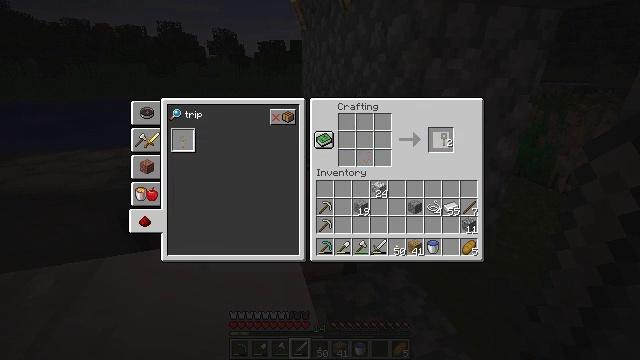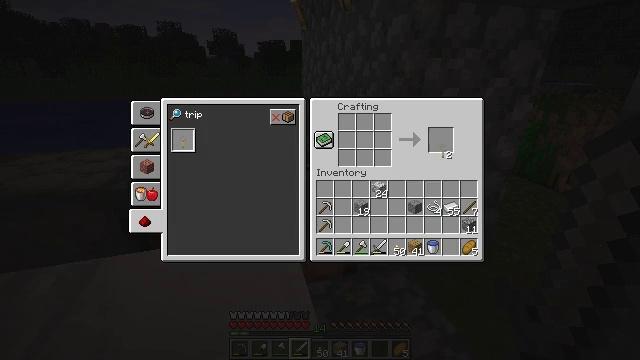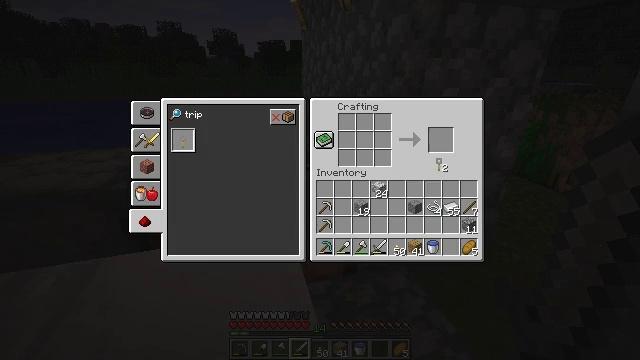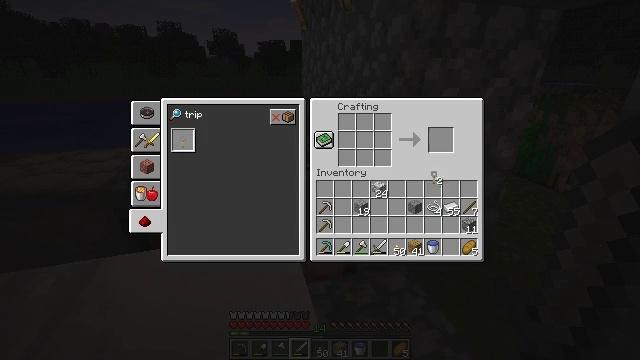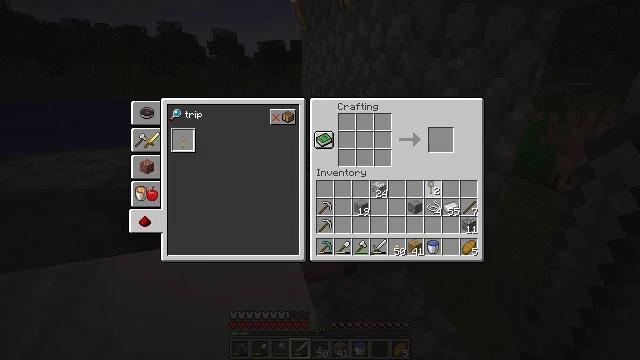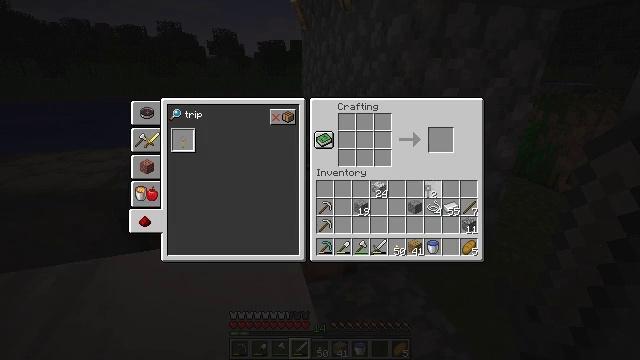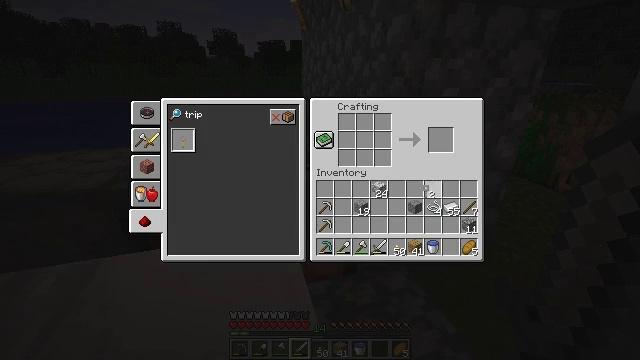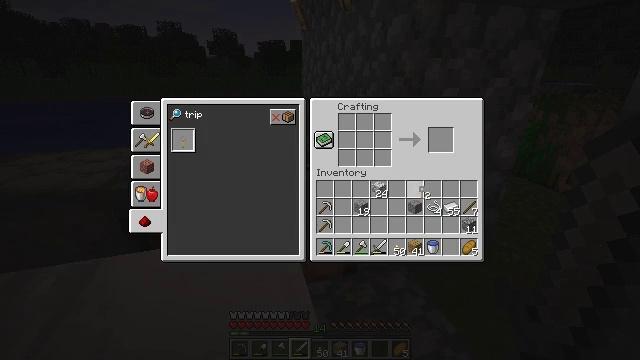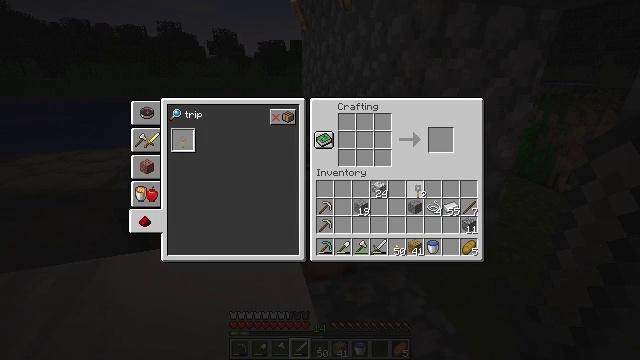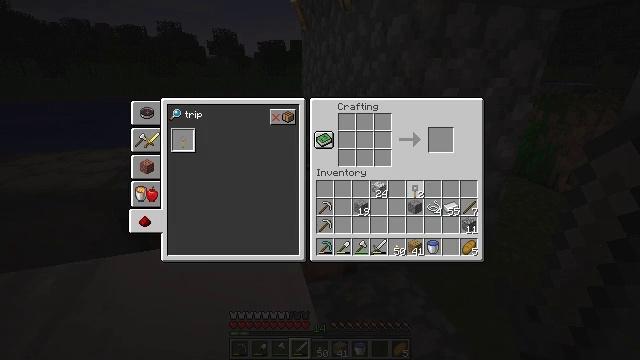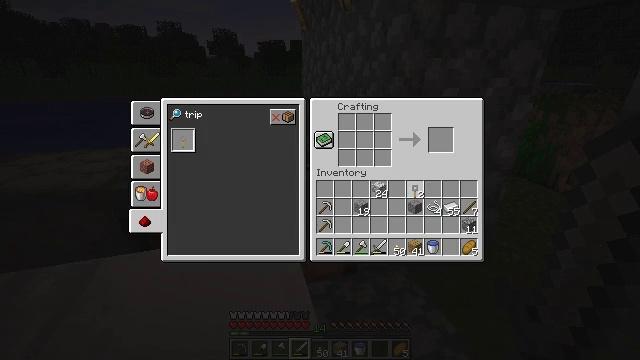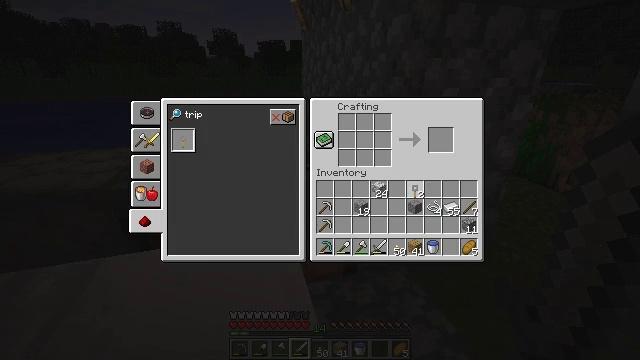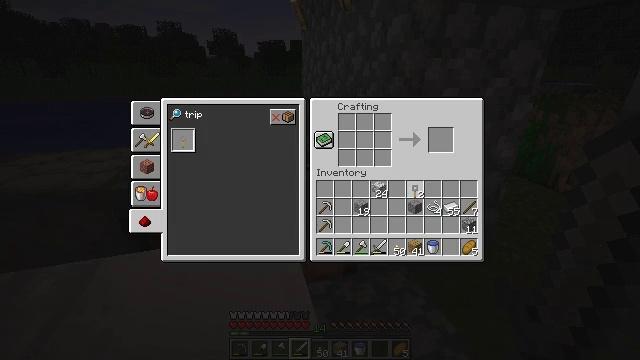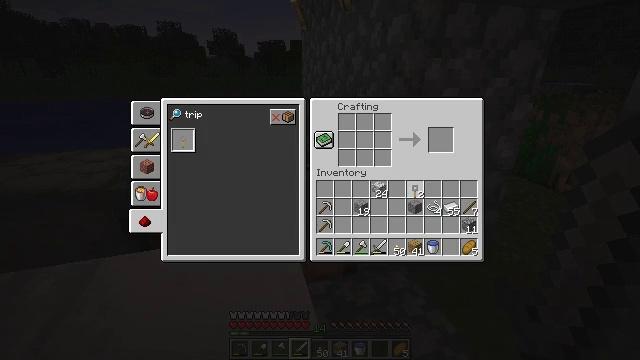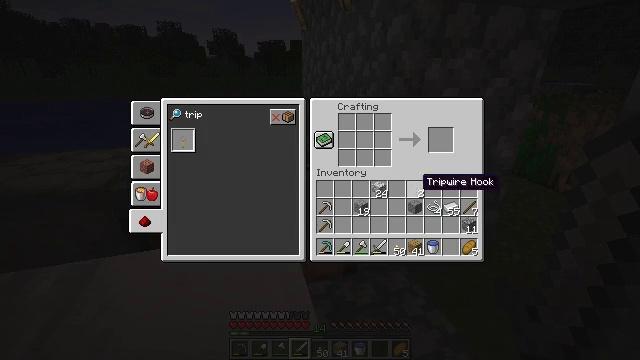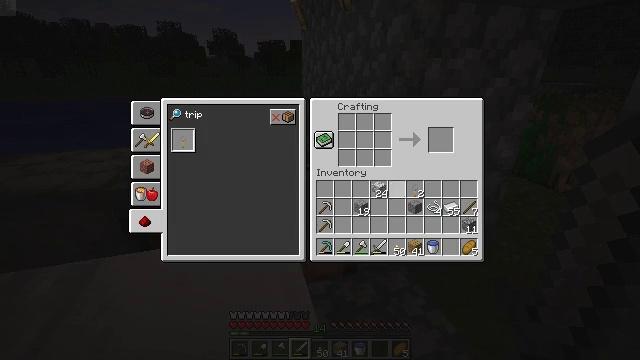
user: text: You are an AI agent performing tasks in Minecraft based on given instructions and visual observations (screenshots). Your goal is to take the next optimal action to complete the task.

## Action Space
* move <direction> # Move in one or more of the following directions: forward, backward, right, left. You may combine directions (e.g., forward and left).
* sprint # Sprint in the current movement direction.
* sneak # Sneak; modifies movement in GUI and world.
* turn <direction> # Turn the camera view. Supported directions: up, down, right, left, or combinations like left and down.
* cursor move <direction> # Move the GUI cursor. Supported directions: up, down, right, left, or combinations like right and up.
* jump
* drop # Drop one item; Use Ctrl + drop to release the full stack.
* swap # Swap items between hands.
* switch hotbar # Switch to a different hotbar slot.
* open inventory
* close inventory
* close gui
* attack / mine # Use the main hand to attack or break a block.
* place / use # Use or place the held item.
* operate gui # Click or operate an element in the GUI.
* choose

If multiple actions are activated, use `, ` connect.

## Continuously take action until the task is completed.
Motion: motion action
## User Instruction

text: Craft the crossbow using sticks, iron, string, and a tripwire hook.
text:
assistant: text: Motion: cursor move down, open gui
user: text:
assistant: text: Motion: cursor move down
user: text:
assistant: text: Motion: cursor move down
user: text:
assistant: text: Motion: cursor move down
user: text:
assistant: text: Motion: no_op
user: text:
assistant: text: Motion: no_op
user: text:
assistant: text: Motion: no_op
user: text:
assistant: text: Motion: no_op
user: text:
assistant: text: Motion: no_op
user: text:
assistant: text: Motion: no_op
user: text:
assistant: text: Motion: operate gui
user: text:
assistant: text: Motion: operate gui
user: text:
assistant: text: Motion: operate gui
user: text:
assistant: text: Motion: no_op
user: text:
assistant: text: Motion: cursor move left
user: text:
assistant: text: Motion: cursor move left and up
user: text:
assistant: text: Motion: cursor move left and up
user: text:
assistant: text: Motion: cursor move left and up
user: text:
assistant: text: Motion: cursor move left
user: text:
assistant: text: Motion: cursor move left
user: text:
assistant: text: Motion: cursor move left
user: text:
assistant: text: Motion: no_op
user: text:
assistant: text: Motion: no_op
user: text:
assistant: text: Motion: no_op
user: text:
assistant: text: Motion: no_op
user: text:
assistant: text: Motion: no_op
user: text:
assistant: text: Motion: no_op
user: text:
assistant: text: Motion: no_op
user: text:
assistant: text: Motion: no_op
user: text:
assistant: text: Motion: no_op